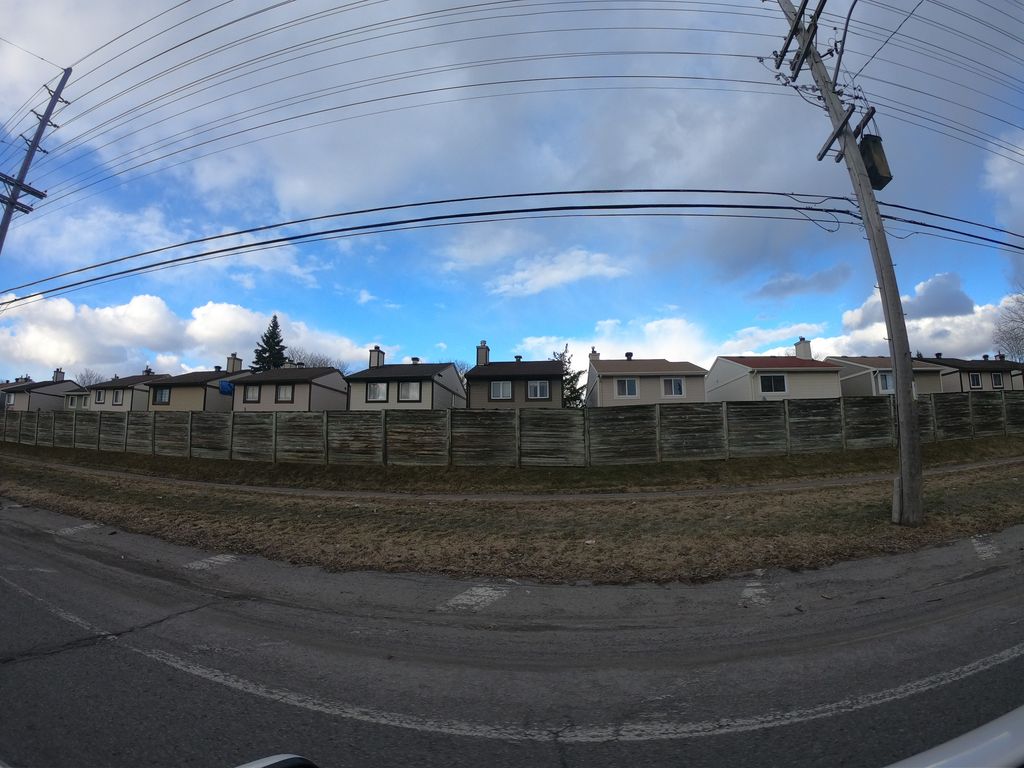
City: ottawa-gatineau